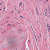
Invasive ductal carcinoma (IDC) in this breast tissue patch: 0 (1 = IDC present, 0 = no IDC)